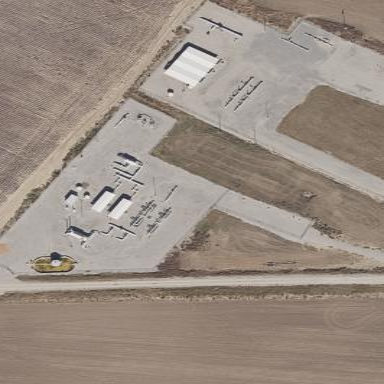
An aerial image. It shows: Fenced substation used for measurement purposes.